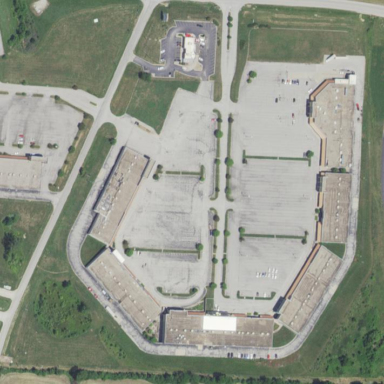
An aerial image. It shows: Retail area.